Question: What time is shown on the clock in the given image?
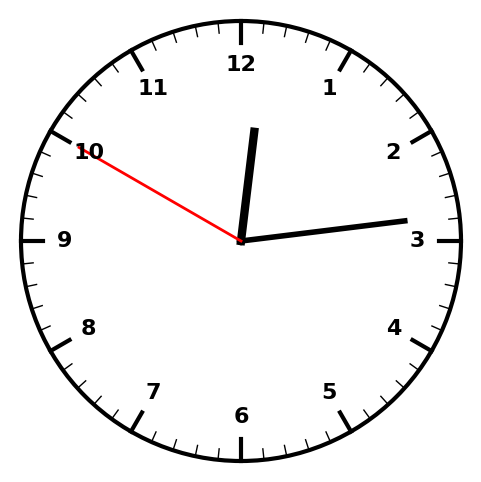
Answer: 12:13:50